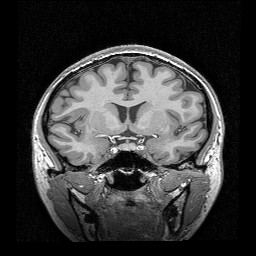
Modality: T1w
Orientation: sagittal